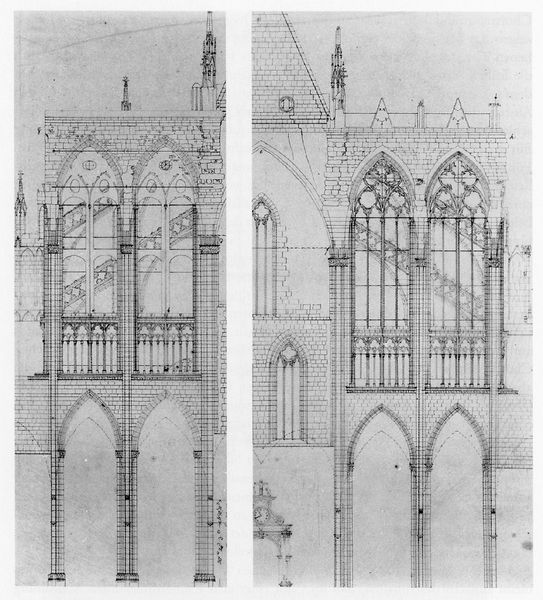
Titel: Kölner Dom St. Peter und Maria
Standort: Köln, Dom (EU - D - NRW)
Schlagwörter: fenster, skizze, säulen, zeichnung, dach, gebäude, ornament, architektur, stein, steine, gitter, kirche, spitzen, gotik, bogen, mauer, treppe, treppen, uhr, keller, gewölbe, entwurf, gemäuer, portal, gotisch, rosette, spitzbogen, mauern, plan, gothik, masswerk, schindel, gemauert, bogenfenster, fialen, vierpass, strebepfeiler, krabben, stiegen, kirchenfenster, stabwerk, strebebogen, dachschindel, rosete, gotischer bauplan